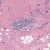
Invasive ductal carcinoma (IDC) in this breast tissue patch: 1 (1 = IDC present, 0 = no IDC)